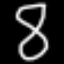
Label: hourglass